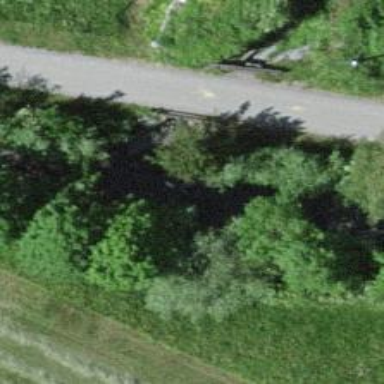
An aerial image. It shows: Culvert tunnel under ditch.